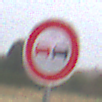
Verkehrszeichen: Ueberholverbot
Umgebung: Outdoor, Suburban
Tageszeit: Midday
Wetter: Overcast
Licht: Natural
Jahreszeit: NotSpecified
Kontrast: LowContrast